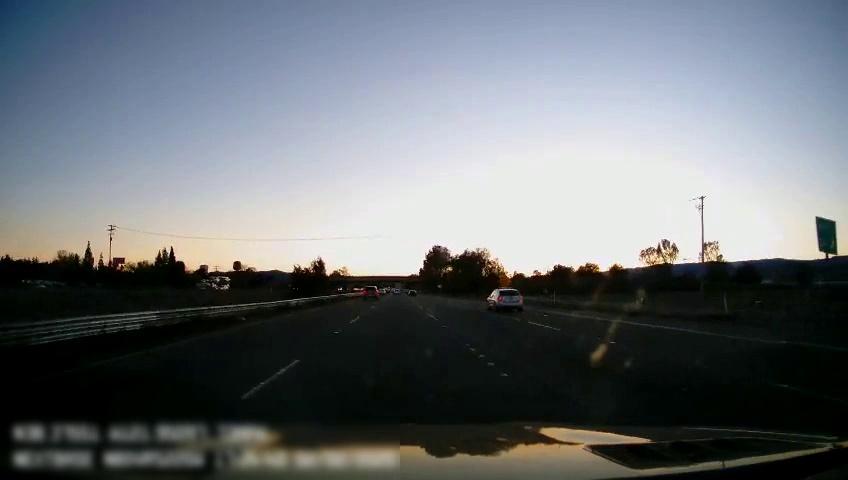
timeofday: Dusk/Dawn/Twilight
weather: Cloudy
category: Drivable Space
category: Vehicles | SUV
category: Vehicles | SUV
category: Lanes | Alternate Lane
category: Lanes | Current Lane
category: Lanes | Current Lane
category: Lanes | Alternate Lane
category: Lanes | Alternate Lane
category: Traffic | Signs